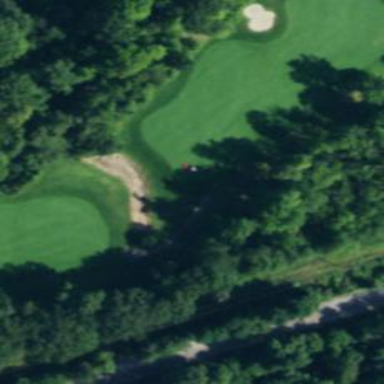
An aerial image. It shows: Path for both roads and golfers.